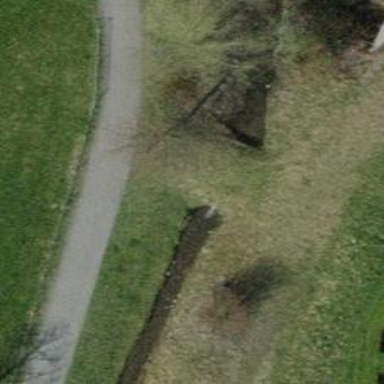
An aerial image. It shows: Tunnel.